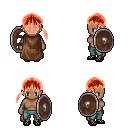
a pixel art fantasy rpg character, female body template, human, dark skin, brown cape, teal pants, red twin-tailed hairstyle, bracelets, ghillies, shield, four views (front, back, left, right), 2x2 character sprite sheet, small pixel art, hard edges, no anti-aliasing